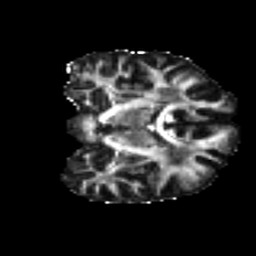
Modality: FA
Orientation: coronal
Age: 49
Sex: male
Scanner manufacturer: ge
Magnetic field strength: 3 T
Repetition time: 7.8 s
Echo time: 0.0607 s